Field crop: tomato
Growth stage: 2
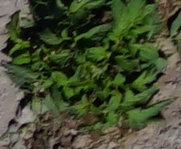
Species: tomato